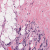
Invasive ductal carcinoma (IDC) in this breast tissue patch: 1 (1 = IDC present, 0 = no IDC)